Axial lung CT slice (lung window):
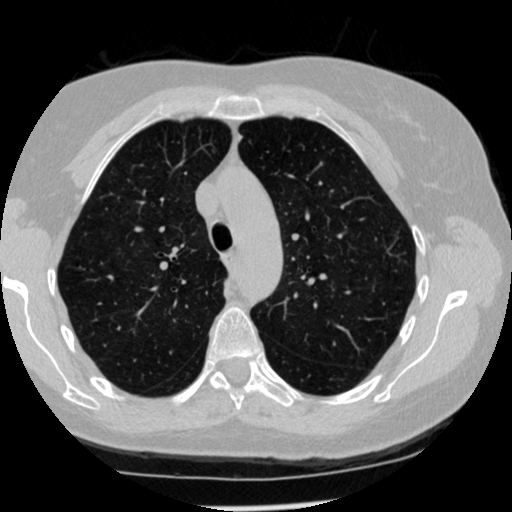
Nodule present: no